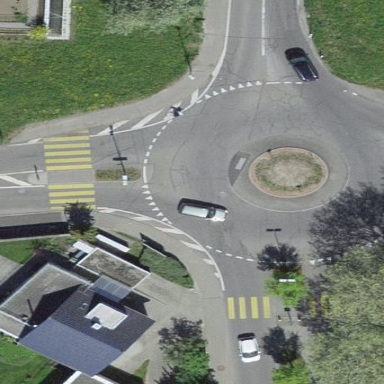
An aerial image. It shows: Tertiary road with asphalt surface leading to roundabout.